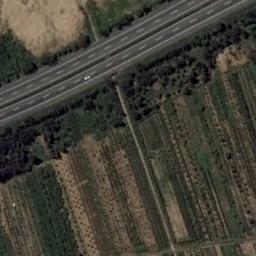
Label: freeway